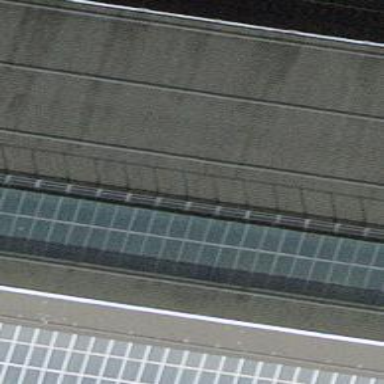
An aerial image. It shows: Asphalt footway with ramp.